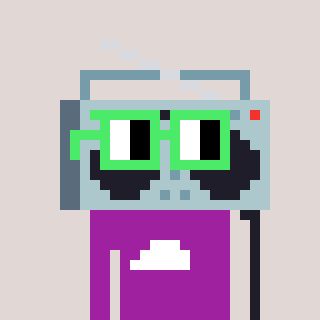
a pixel art character with square light green glasses, a boombox-shaped head and a magenta-colored body on a warm background